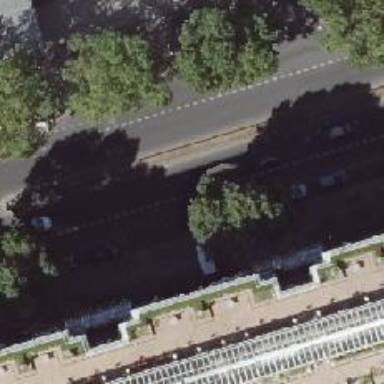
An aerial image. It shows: Secondary road with asphalt surface and lane for parking on the right side.